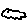
Label: cloud